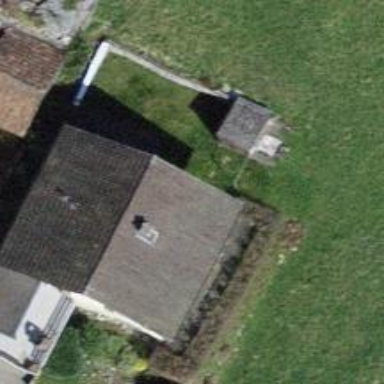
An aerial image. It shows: Building with tile roof.